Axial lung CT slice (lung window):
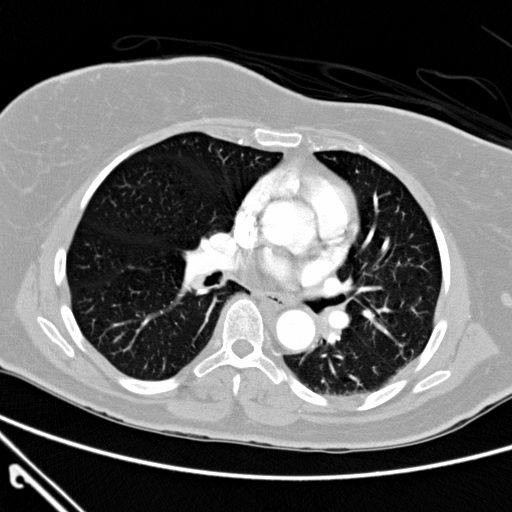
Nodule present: no